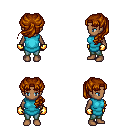
a pixel art fantasy rpg character, female body template, human, dark skin, teal tunic, teal pants, brunette princess hairstyle, gold gloves, four views (front, back, left, right), 2x2 character sprite sheet, small pixel art, hard edges, no anti-aliasing